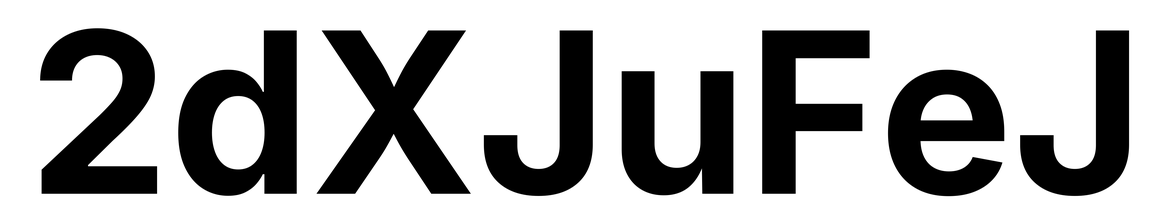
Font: Inter_Bold